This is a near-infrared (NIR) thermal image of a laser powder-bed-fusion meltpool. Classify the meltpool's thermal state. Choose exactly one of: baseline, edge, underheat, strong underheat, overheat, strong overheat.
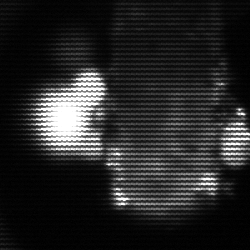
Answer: strong underheat